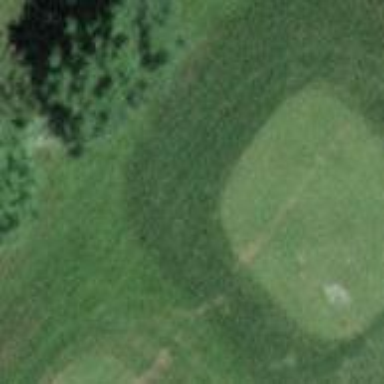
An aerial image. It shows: Golf tee on grassy land.